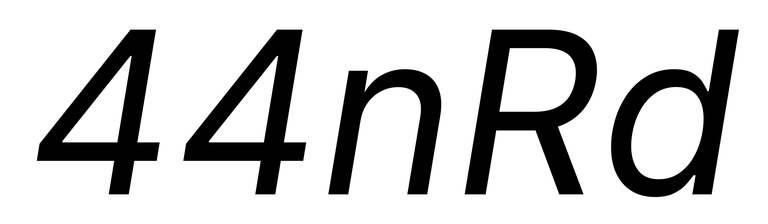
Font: Inter-Italic_Italic